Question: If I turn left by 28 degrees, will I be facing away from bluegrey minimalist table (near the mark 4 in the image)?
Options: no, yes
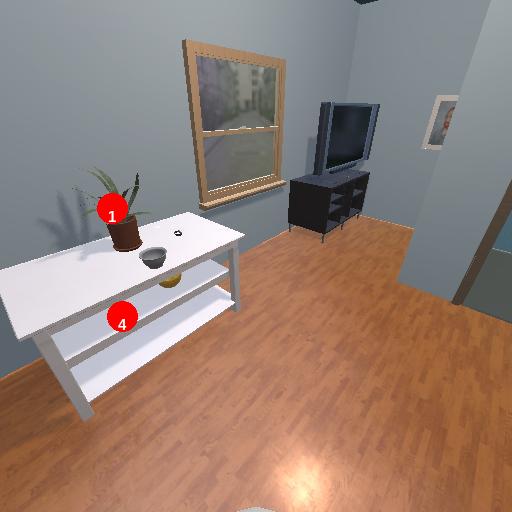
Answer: no